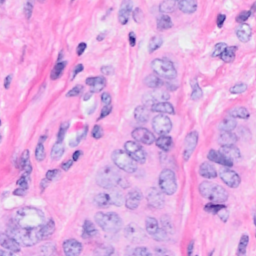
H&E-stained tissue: Breast